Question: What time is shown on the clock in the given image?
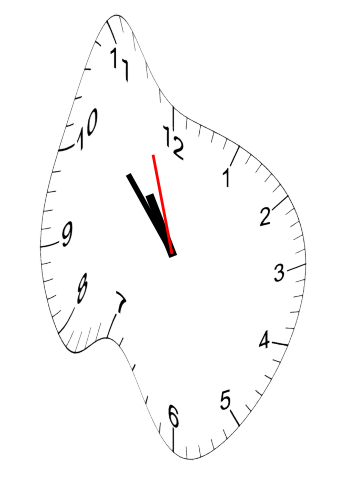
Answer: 10:52:57